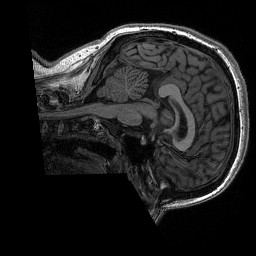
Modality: T1w
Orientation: sagittal
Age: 32
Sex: female
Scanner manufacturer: siemens
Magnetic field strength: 3 T
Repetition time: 2.53 s
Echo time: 0.0033 s